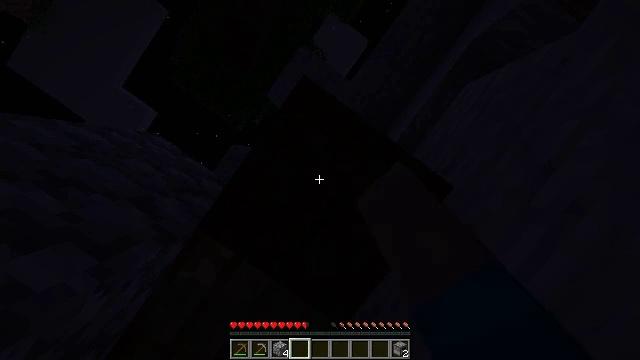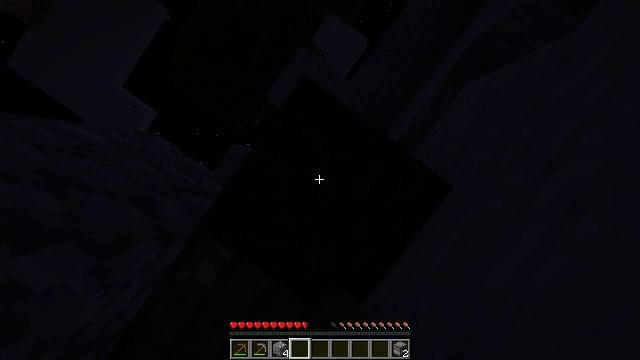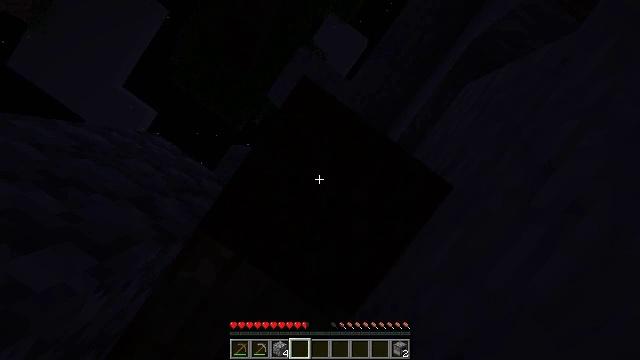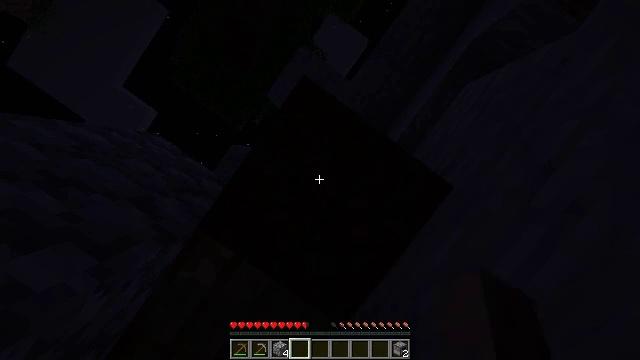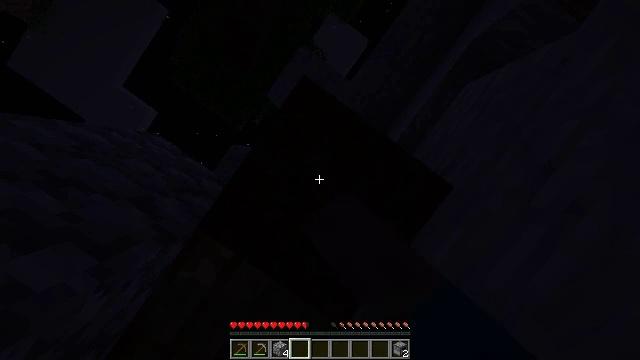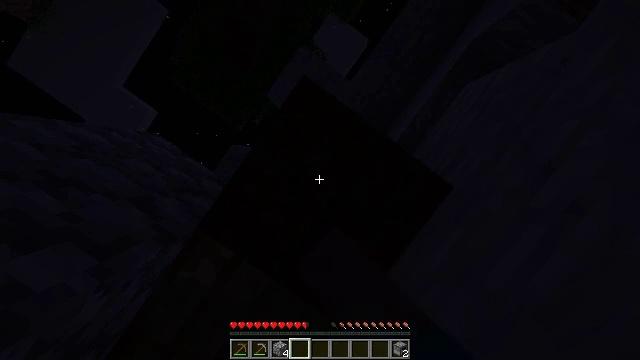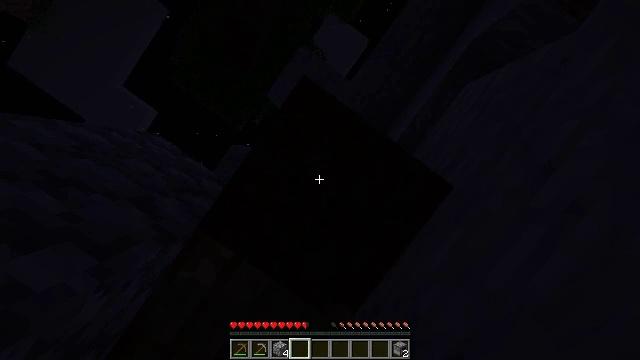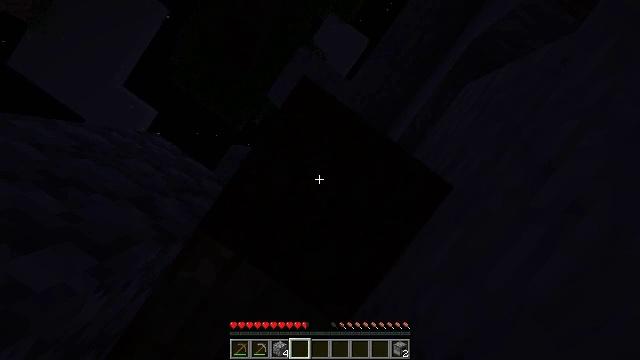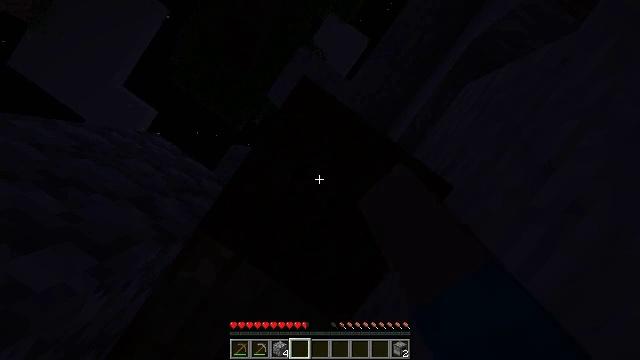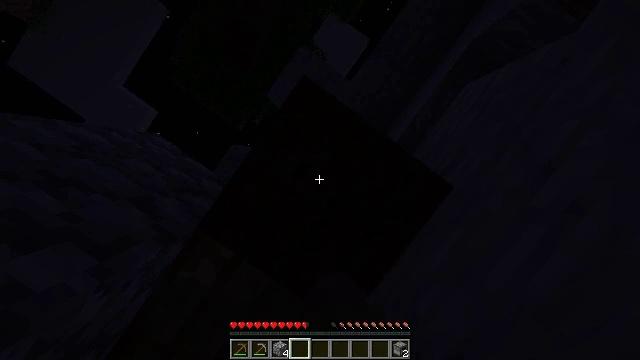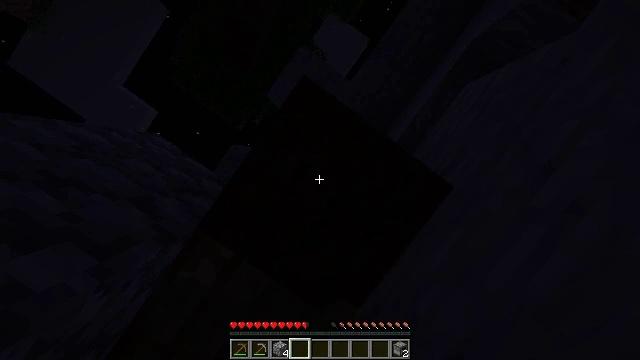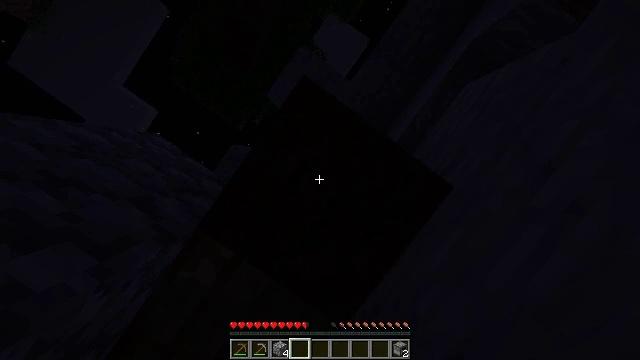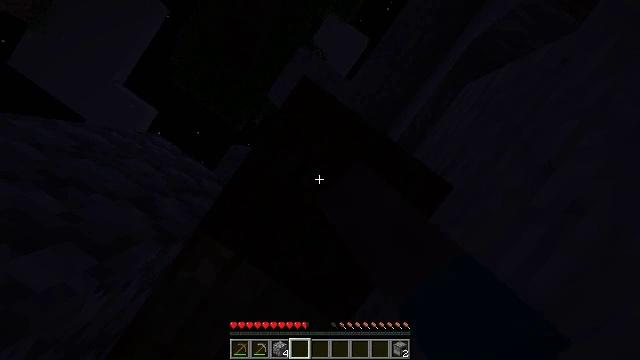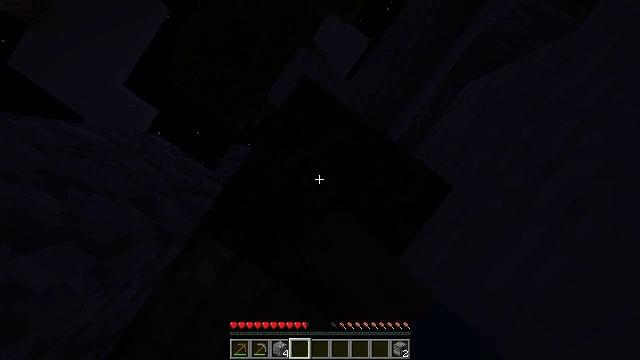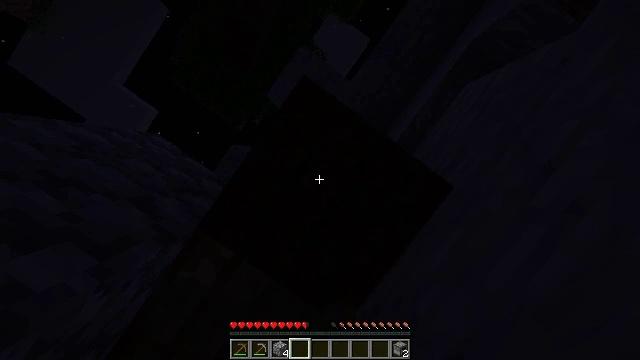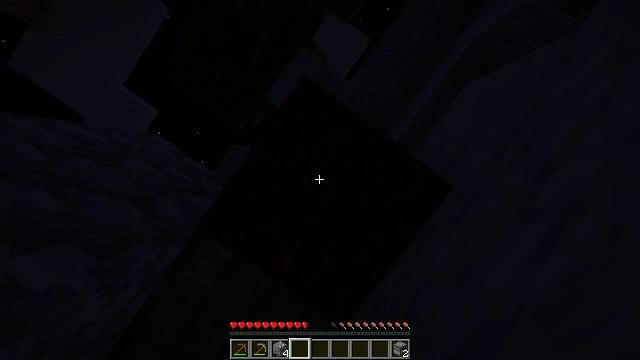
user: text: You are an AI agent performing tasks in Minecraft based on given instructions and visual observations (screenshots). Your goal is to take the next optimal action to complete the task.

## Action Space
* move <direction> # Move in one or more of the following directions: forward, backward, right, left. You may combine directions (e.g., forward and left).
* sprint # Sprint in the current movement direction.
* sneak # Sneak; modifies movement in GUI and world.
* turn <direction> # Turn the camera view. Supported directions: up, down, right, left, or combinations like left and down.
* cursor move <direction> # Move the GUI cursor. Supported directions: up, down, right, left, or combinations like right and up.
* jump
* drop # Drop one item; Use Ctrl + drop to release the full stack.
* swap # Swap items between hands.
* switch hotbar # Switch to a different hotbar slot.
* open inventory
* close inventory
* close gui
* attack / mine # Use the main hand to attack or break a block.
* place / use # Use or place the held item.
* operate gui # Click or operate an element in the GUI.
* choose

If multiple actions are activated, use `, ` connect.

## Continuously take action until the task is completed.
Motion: motion action
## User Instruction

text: Collect dark oak planks from a structure.
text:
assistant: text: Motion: attack / mine
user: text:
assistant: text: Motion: attack / mine
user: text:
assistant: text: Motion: attack / mine
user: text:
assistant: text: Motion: attack / mine
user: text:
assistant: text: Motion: attack / mine
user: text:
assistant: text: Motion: attack / mine
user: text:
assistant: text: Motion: attack / mine
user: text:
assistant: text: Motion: attack / mine
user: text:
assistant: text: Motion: attack / mine
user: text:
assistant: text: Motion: attack / mine
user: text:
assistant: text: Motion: attack / mine
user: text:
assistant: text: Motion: attack / mine
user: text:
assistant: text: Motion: attack / mine
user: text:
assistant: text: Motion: attack / mine
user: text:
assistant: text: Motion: attack / mine
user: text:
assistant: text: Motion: attack / mine
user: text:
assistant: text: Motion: attack / mine
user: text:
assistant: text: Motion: attack / mine
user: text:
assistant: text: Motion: attack / mine
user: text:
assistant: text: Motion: attack / mine
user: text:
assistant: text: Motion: attack / mine
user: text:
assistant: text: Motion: attack / mine
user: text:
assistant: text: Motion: attack / mine
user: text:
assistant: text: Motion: attack / mine
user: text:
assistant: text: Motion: attack / mine
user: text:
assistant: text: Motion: attack / mine
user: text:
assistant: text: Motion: attack / mine
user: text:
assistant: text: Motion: attack / mine
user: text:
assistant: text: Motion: attack / mine
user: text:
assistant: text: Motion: attack / mine